Field crop: maize
Growth stage: 2
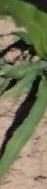
Species: maize